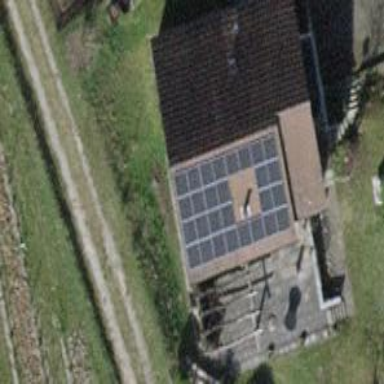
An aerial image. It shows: Solar power generator utilizing photovoltaic technology with solar photovoltaic panels.